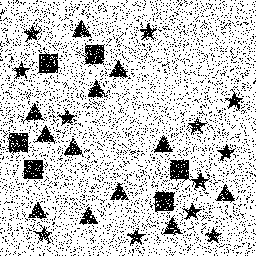
Squares: 6
Triangles: 12
Stars: 12
Total shapes: 30